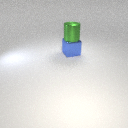
large green metal cylinder above large blue metal cube